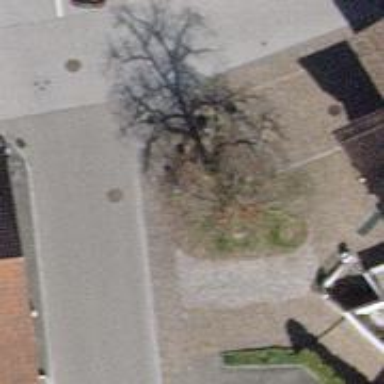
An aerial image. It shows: Red bench.